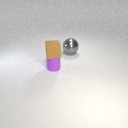
small purple rubber cylinder to the left of large gray metal sphere